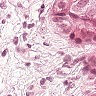
Metastatic tissue present: yes